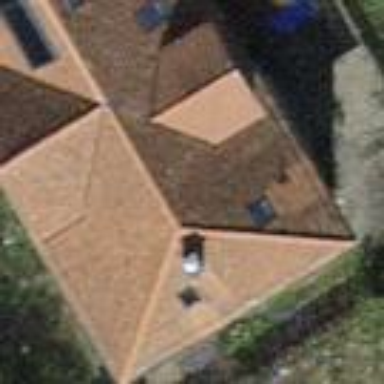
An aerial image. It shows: Building with tile roof.